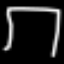
Label: square